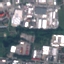
Land use / land cover class: Industrial